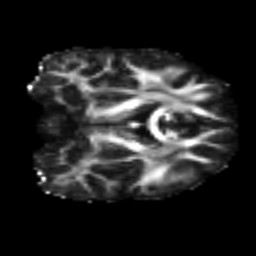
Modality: FA
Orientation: coronal
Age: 22
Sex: male
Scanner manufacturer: siemens
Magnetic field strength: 3 T
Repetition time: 2.3 s
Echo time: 0.085 s